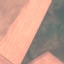
Label: AnnualCrop